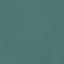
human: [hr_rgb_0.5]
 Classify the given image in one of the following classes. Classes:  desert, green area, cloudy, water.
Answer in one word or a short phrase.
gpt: water